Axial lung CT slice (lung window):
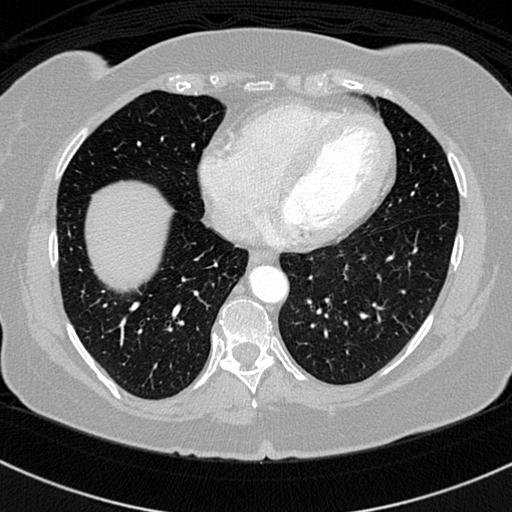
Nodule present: no